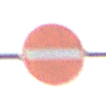
Verkehrszeichen: VerbotDerEinfahrt
Umgebung: Outdoor, Nature
Tageszeit: MorningAfternoon
Wetter: Overcast
Licht: Natural
Jahreszeit: NotSpecified
Kontrast: LowContrast